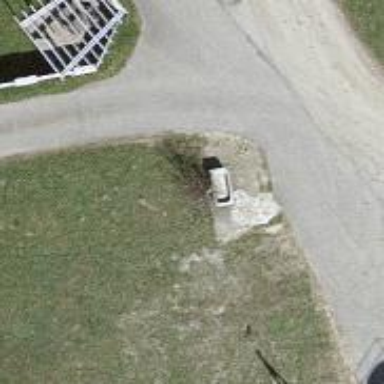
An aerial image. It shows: Fountain.